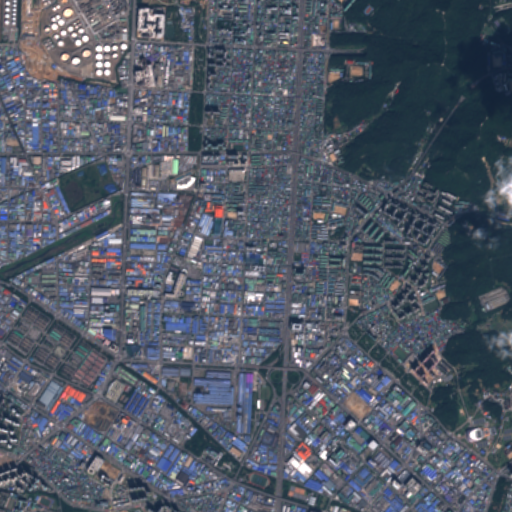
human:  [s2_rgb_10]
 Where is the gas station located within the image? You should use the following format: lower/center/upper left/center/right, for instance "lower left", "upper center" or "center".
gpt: The gas station is located in the upper center of the image.
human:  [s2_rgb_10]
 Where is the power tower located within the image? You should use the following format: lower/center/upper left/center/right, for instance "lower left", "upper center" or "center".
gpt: The power tower is located in the upper right of the image.
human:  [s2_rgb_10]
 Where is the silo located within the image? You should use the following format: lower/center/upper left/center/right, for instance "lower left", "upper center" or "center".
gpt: The silo is located in the upper left of the image.
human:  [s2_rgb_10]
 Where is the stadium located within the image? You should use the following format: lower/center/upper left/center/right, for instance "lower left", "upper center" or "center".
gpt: The stadium is located in the lower right of the image.
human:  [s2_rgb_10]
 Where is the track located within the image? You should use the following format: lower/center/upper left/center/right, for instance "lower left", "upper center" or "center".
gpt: The track is located in the lower center of the image.
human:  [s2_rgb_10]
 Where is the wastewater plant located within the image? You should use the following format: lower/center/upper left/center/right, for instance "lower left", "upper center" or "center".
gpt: The wastewater plant is located in the upper left of the image.
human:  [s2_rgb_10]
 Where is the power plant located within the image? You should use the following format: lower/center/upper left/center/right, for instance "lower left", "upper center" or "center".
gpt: There is no power plant in the image.